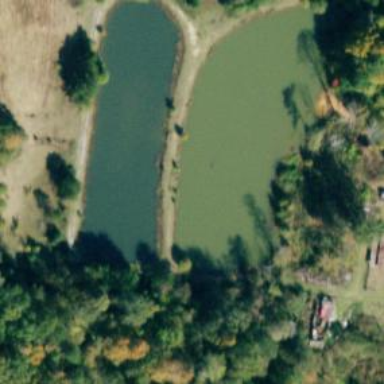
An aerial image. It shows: Serene pond surrounded by nature.